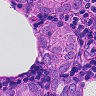
Metastatic tissue present: yes